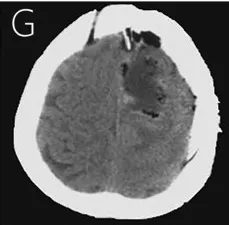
Postoperative CT.
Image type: radiology (ct)